The plot is a signal-to-image rendering of a rotating shaft's vibration measurement. What is the most likely rotor condition (normal, misalignment, unbalance, looseness)?
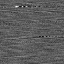
Answer: normal